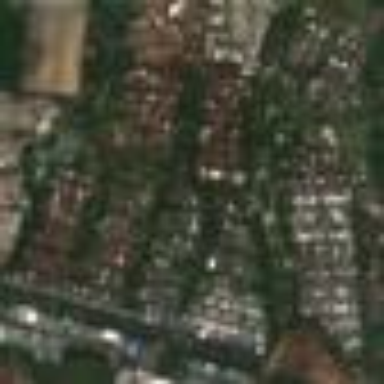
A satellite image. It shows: Residential area with houses.